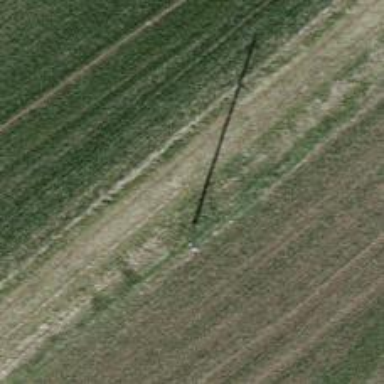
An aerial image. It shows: Minor power line.